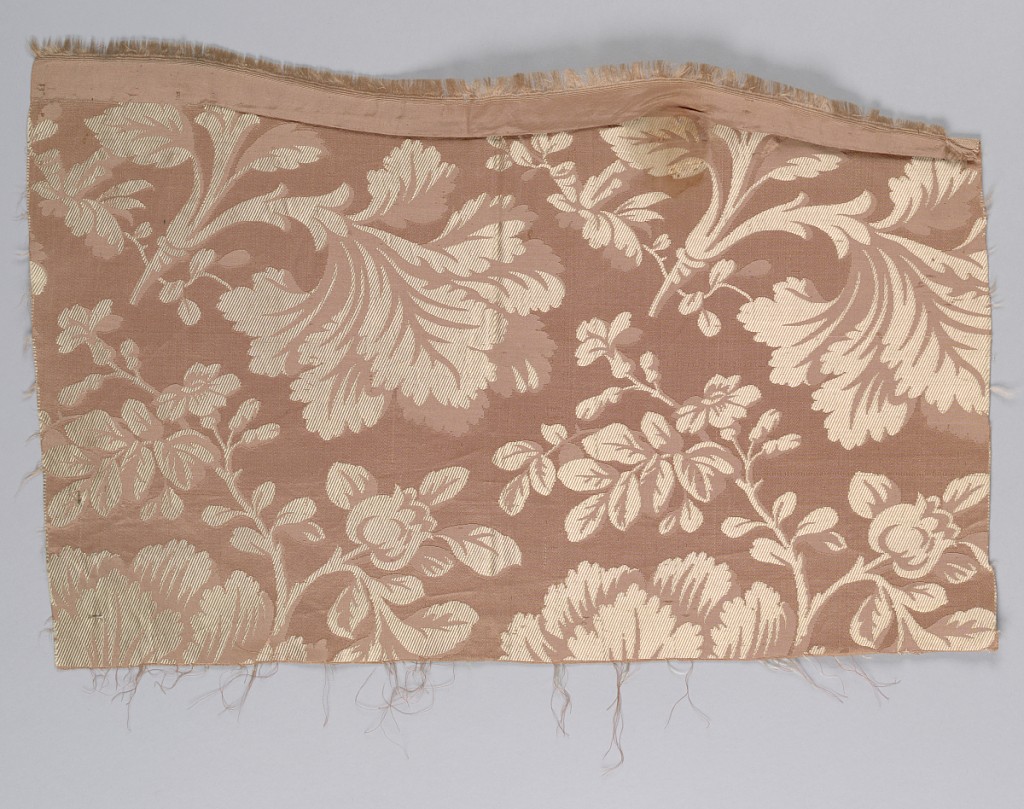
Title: Sample
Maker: Orinoka Mills, Philadelphia, Pennsylvania, USA
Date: ca. 1910
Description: Pink/brown warp with lighter and darker pink/brown weft. It has a fringed edge that would have been the beginning of a length.